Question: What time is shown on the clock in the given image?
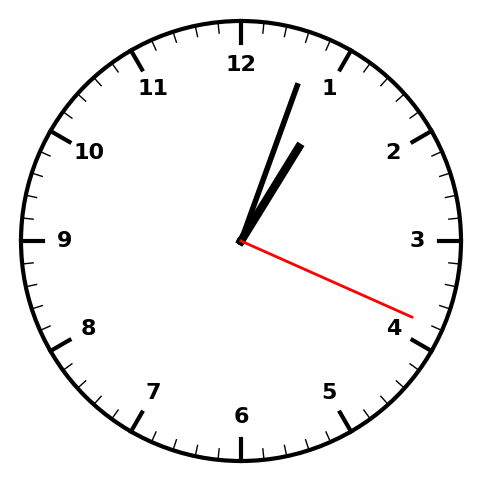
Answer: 01:03:19